Chest X-ray. View position: AP
Patient age: 23
Patient sex: M
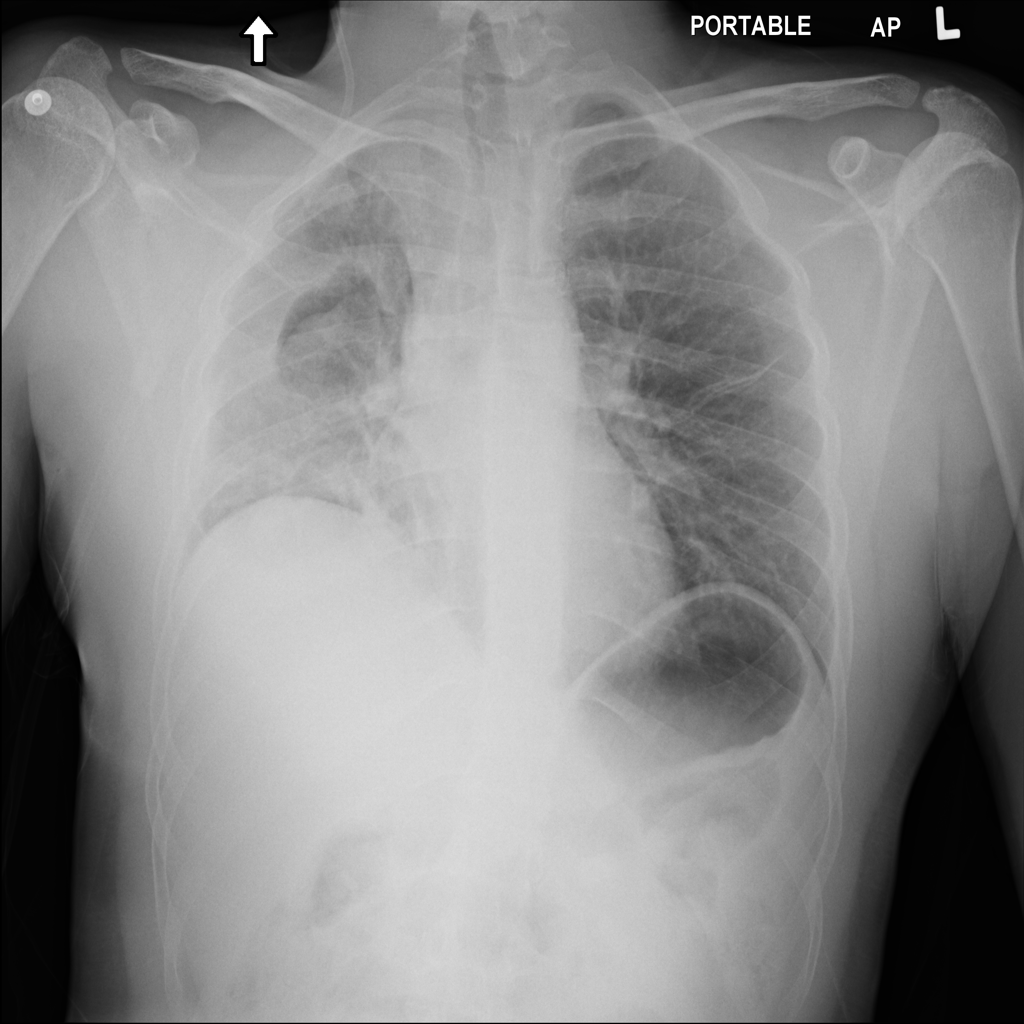
Finding: Pneumothorax